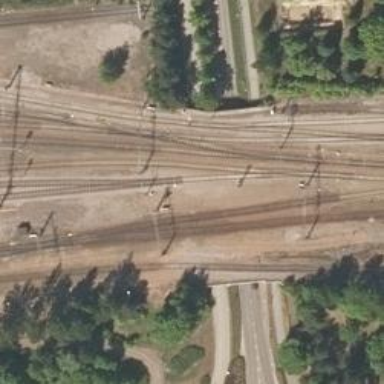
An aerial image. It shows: Railway signal.